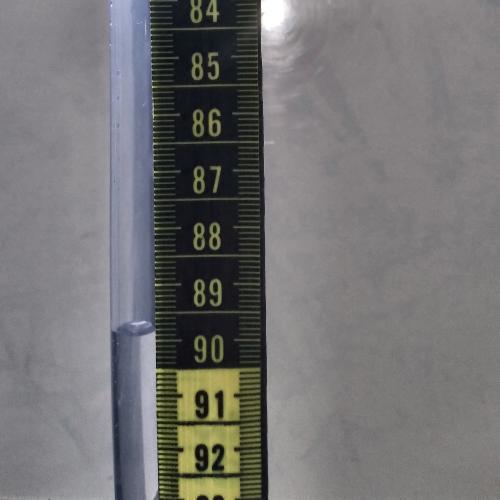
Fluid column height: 89.8 cm